Question: I want to draw a box over a contour like this

I find contour with this code
'''
vector < vector<Point> > contours;
findContours(Iat, contours, CV_RETR_CCOMP, CV_CHAIN_APPROX_SIMPLE);
'''
And how to draw a box with 'rectangle' instruction
I don't know how to use 'vector < vector<Point> > contours' Can someone describe this
Thanks is advanced.
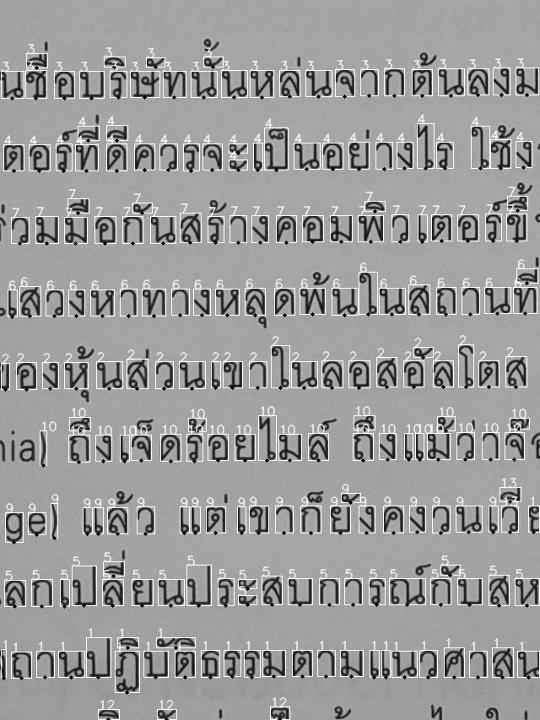
Answer: You can use the boundingRect method:
'''
Rect boundingRect(InputArray points)
Parameters: points - Input 2D point set, stored in std::vector or Mat.
'''
The function calculates and returns the minimal up-right bounding rectangle for the specified point set.
With this you will be able to use your desired method.